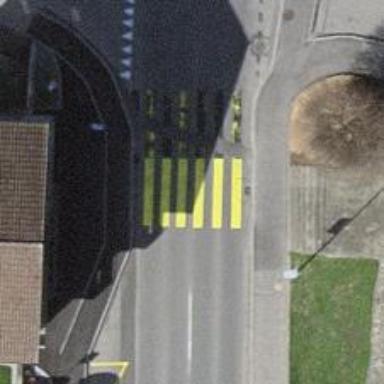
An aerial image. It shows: Uncontrolled zebra crossing on the road.